Interaction volume radius: 10 \u00c5
Interaction volume height: 20 \u00c5
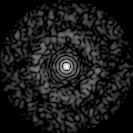
Disorder parameter: 0.8687